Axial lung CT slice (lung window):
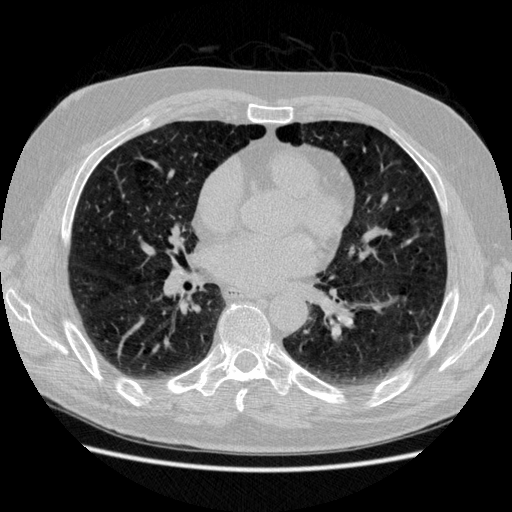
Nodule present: no